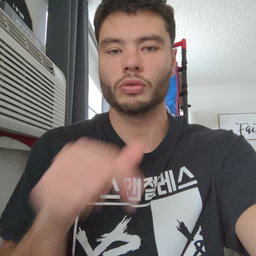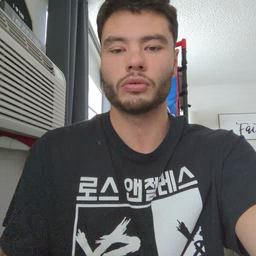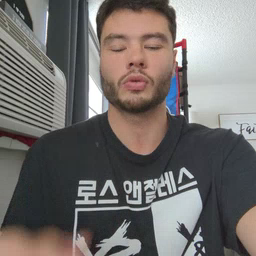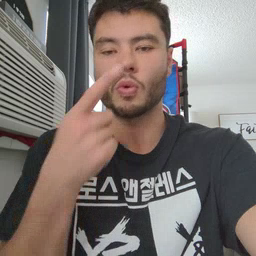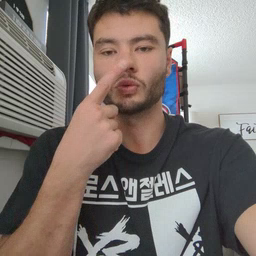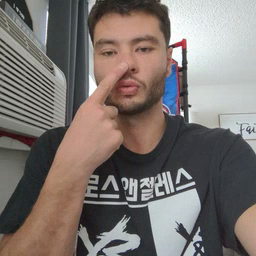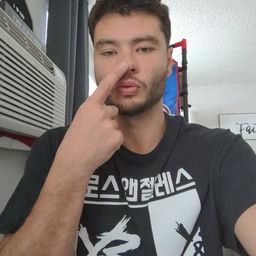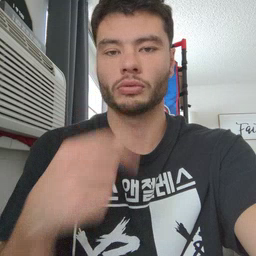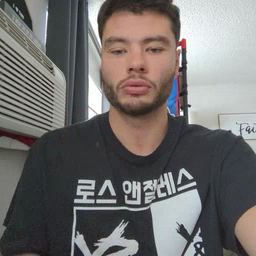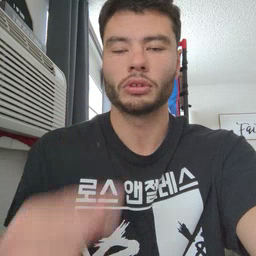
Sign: nose